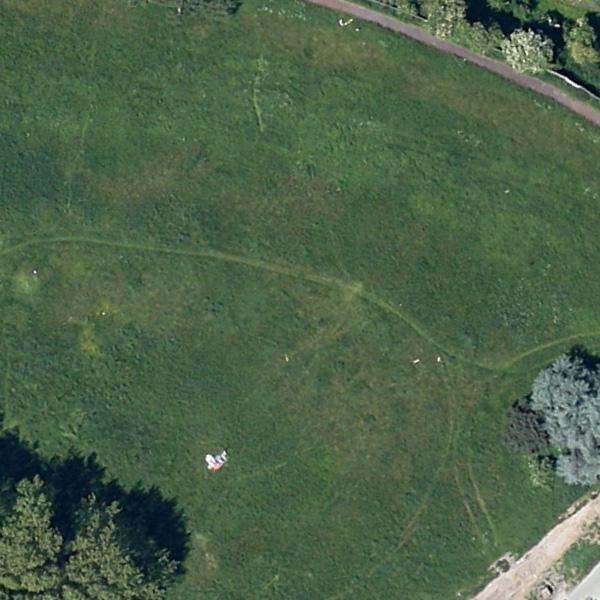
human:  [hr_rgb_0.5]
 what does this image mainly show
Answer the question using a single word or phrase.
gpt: meadow